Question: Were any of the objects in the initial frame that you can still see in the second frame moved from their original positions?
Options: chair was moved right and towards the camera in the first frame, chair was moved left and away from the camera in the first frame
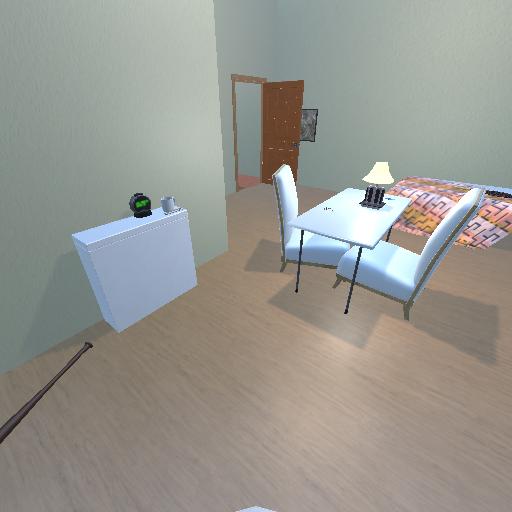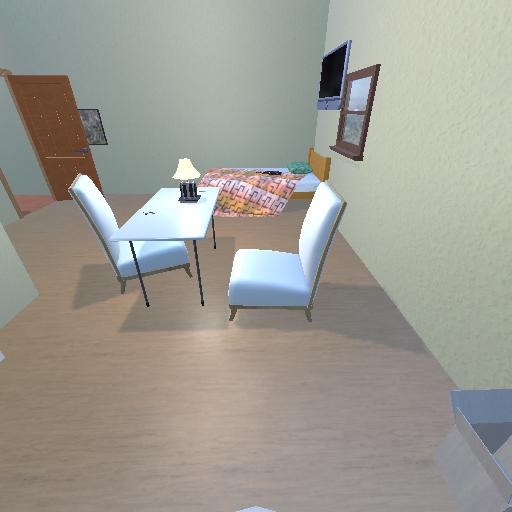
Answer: chair was moved right and towards the camera in the first frame